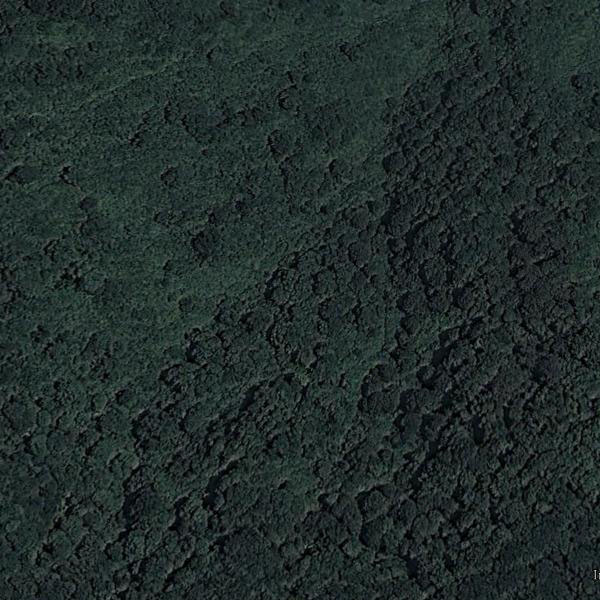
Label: Forest